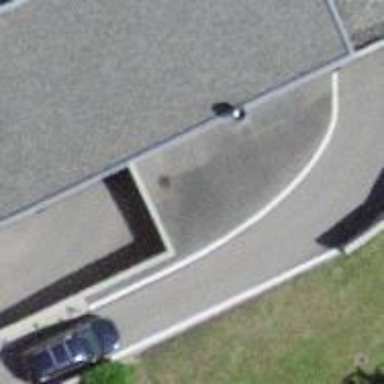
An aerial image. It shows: Parking entrance.